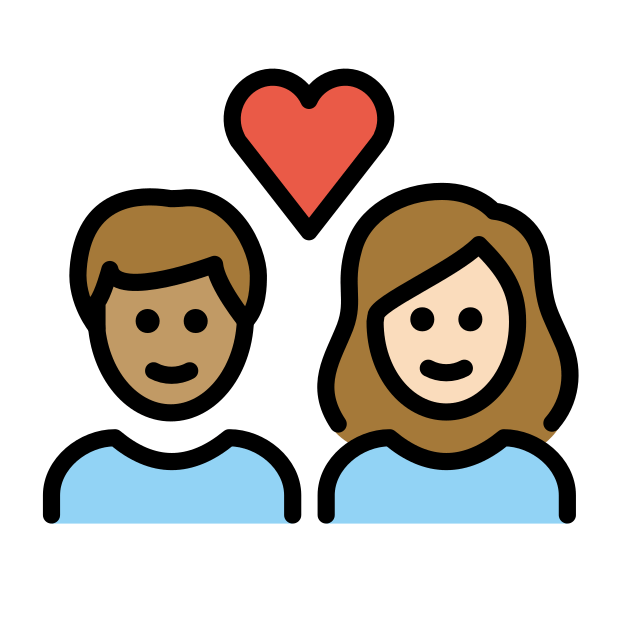
couple with heart: person, person, medium skin tone, light skin tone